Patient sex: M
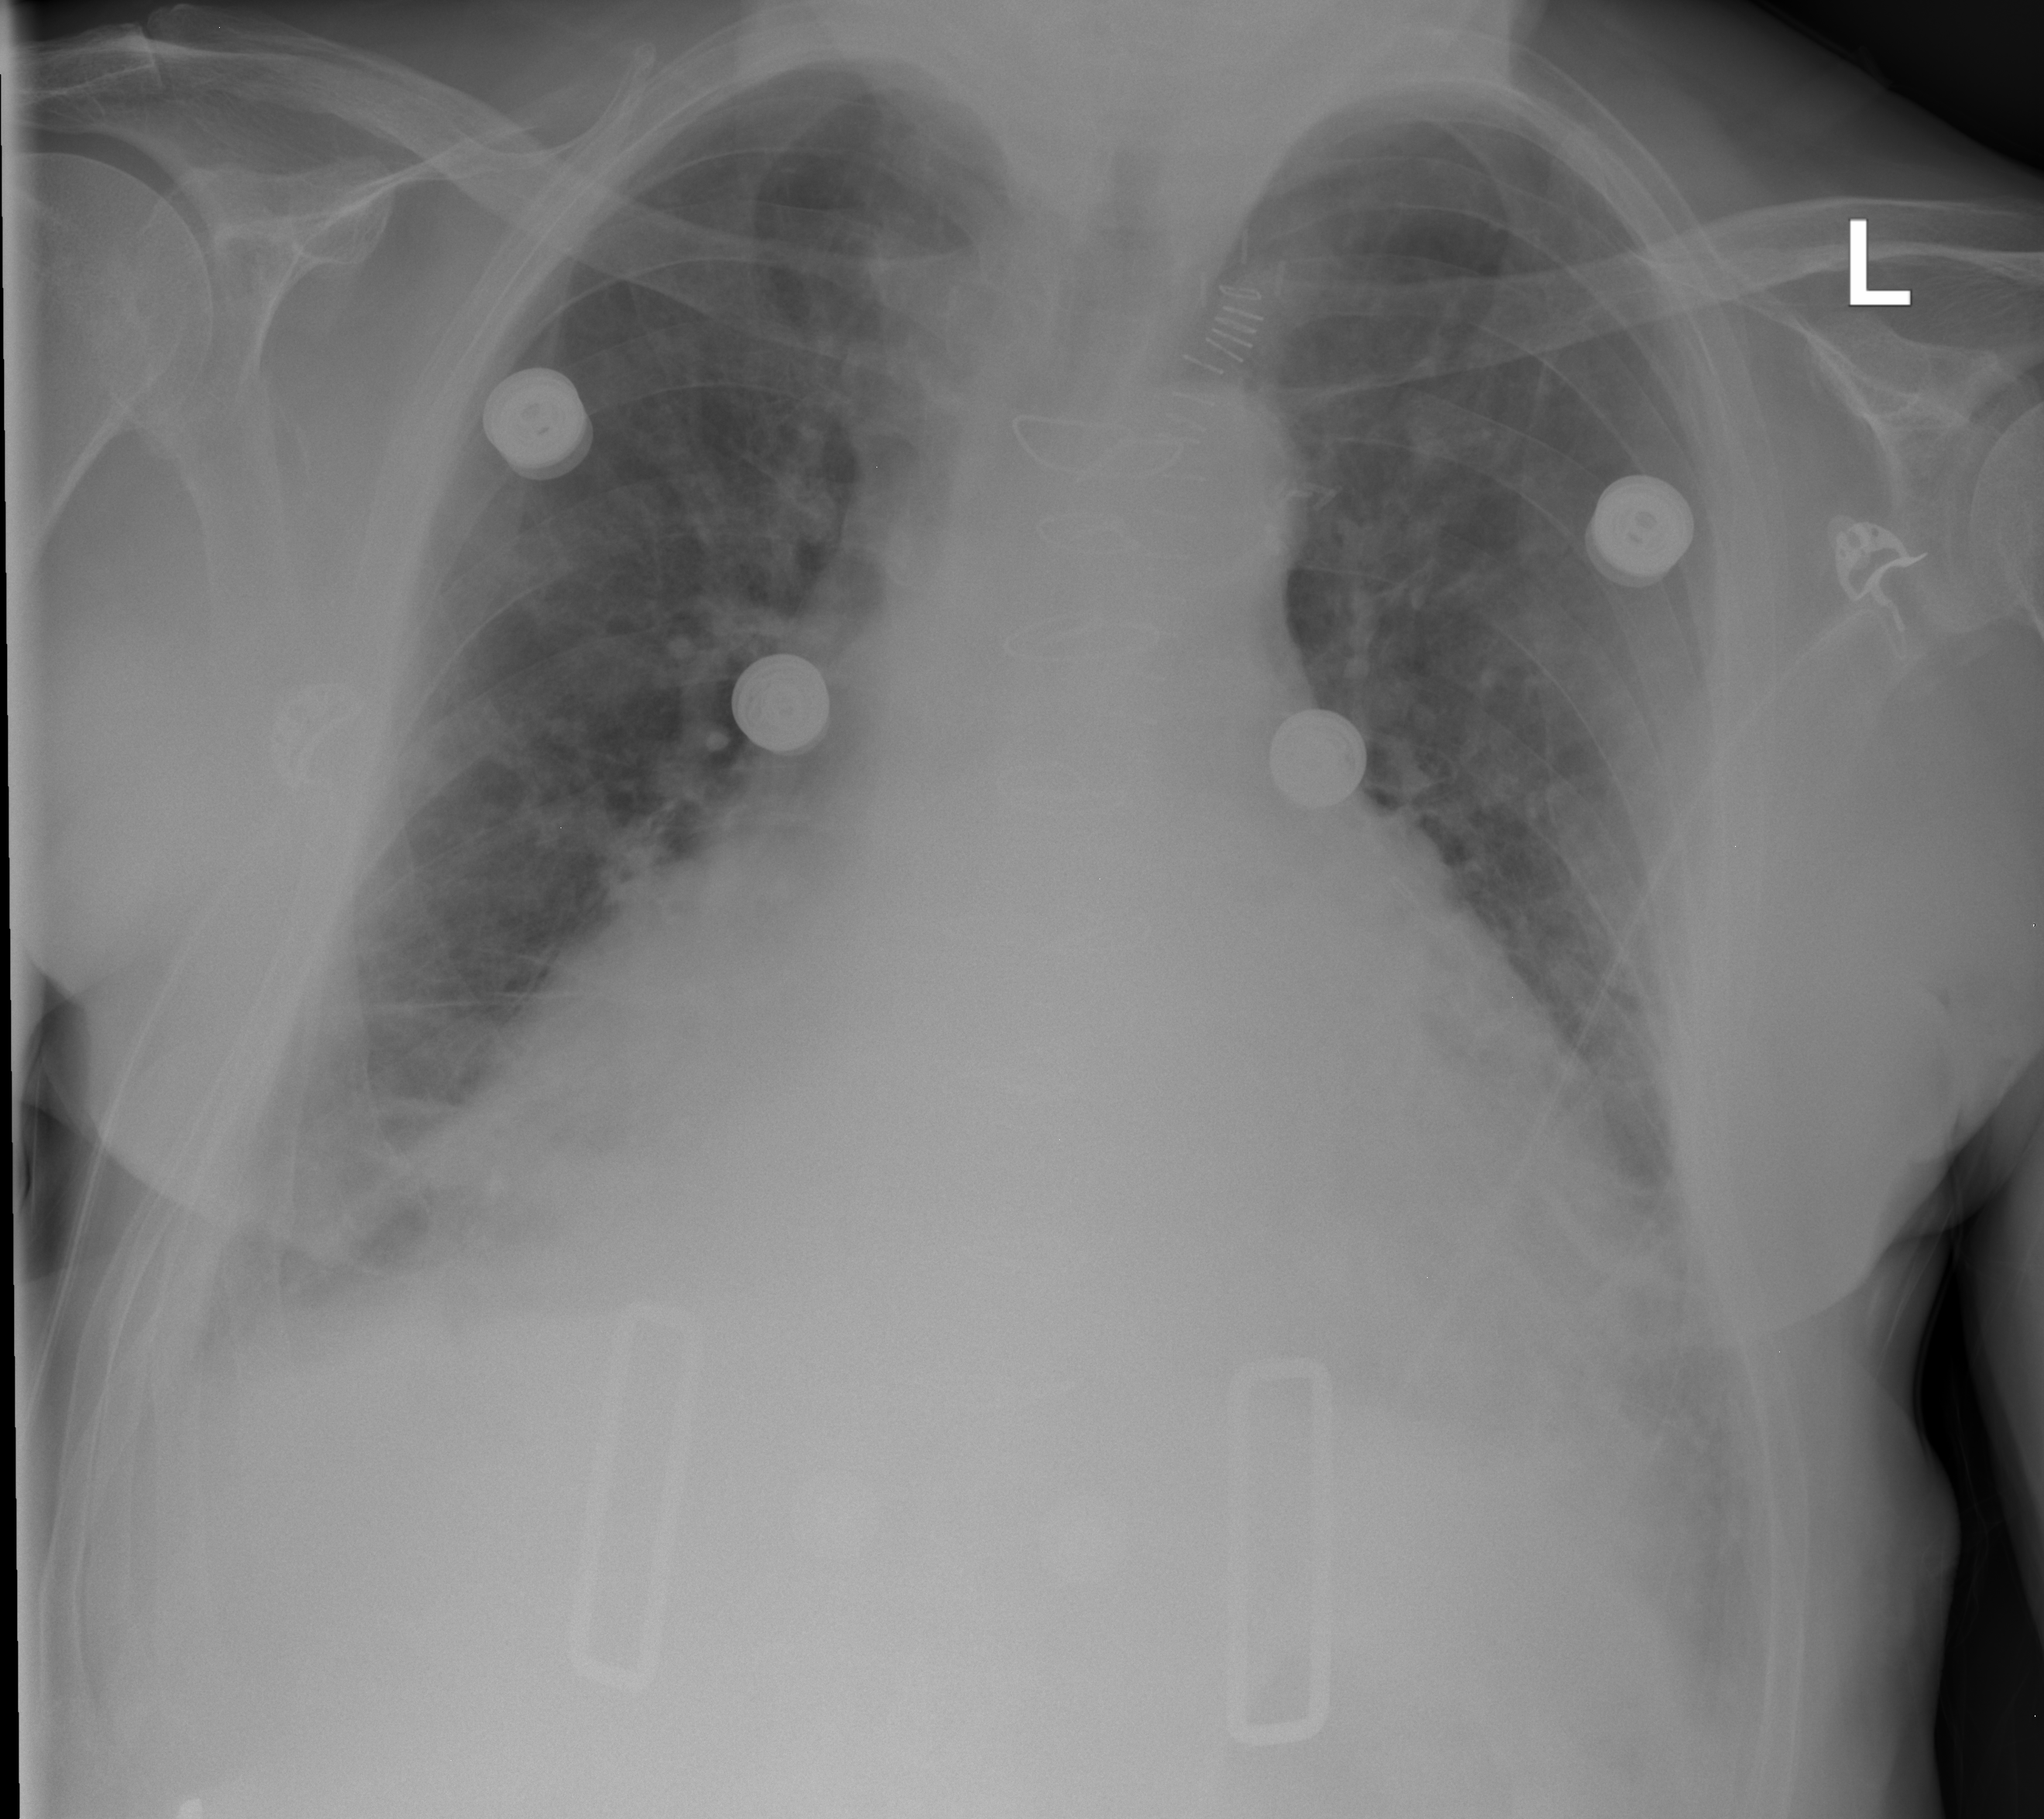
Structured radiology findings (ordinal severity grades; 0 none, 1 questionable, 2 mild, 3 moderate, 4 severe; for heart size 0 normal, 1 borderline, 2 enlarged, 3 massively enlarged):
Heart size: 3
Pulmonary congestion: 0
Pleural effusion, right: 1
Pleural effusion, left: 1
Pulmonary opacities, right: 0
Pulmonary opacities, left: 0
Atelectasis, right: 2
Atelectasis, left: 2